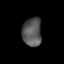
Tissue: lung
Cell type: Myeloid cells
Senescence score: 0.5422
Nuclear area (px): 541
Mean DAPI intensity: 87.166